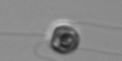
Label: flagellate_morphotype1